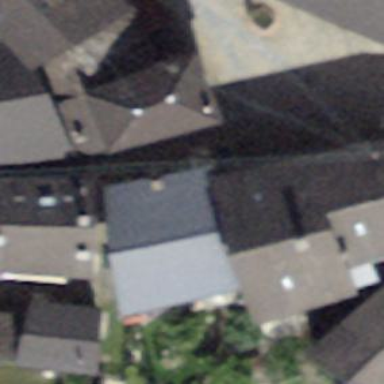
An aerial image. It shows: Building with gabled roof oriented across.